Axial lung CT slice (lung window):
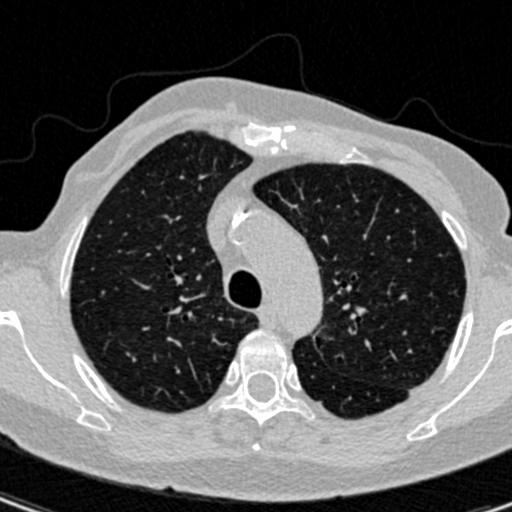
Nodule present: no